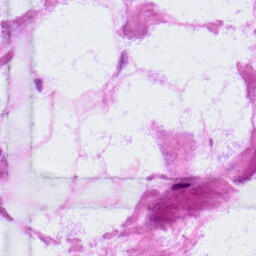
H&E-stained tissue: LymphNode